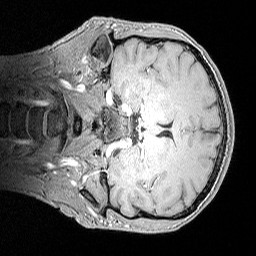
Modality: MP2RAGE
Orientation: coronal
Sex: male
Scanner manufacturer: siemens
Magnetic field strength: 3 T
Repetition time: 5 s
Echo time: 0.00292 s